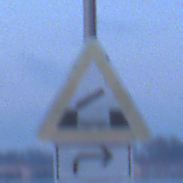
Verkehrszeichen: BeweglicheBruecke
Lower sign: RichtungsangabeDurchPfeile5
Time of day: Dawn
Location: Outdoor (Urban)
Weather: PartlyCloudy
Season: NotSpecified
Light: Natural